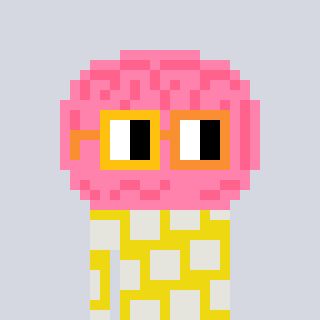
a pixel art character with square yellow and orange glasses, a brain-shaped head and a yellow-colored body on a cool background